Field crop: maize
Growth stage: 1
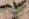
Species: atriplex